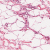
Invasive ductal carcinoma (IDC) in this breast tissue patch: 0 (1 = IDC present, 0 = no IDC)